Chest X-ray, PA view. Patient: 56 years old, sex M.
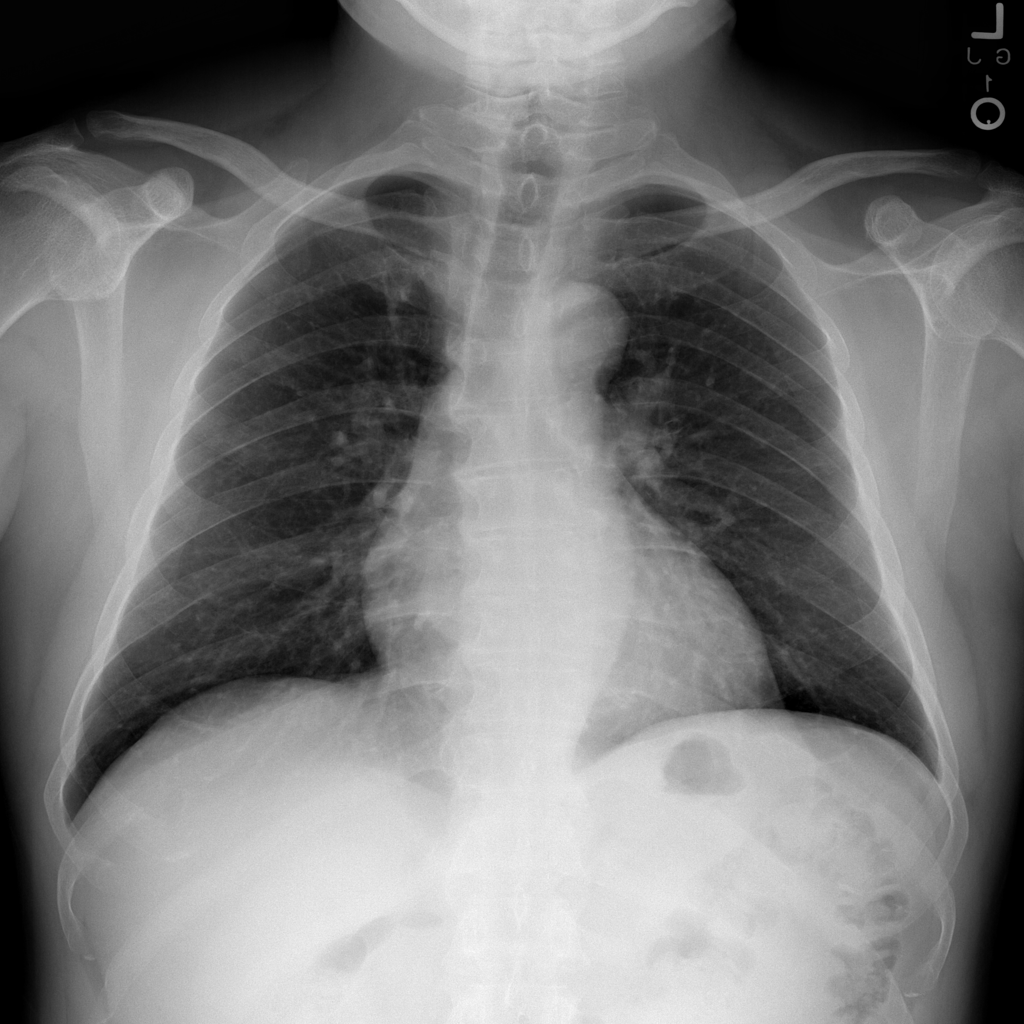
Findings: No Finding